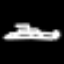
Label: pants